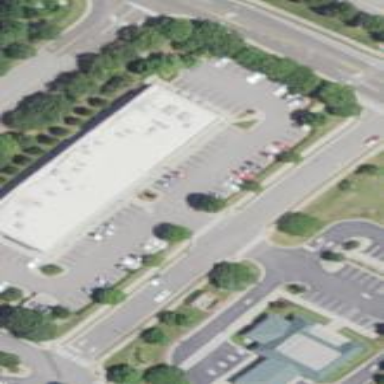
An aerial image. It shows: Retail building used for commercial purposes.